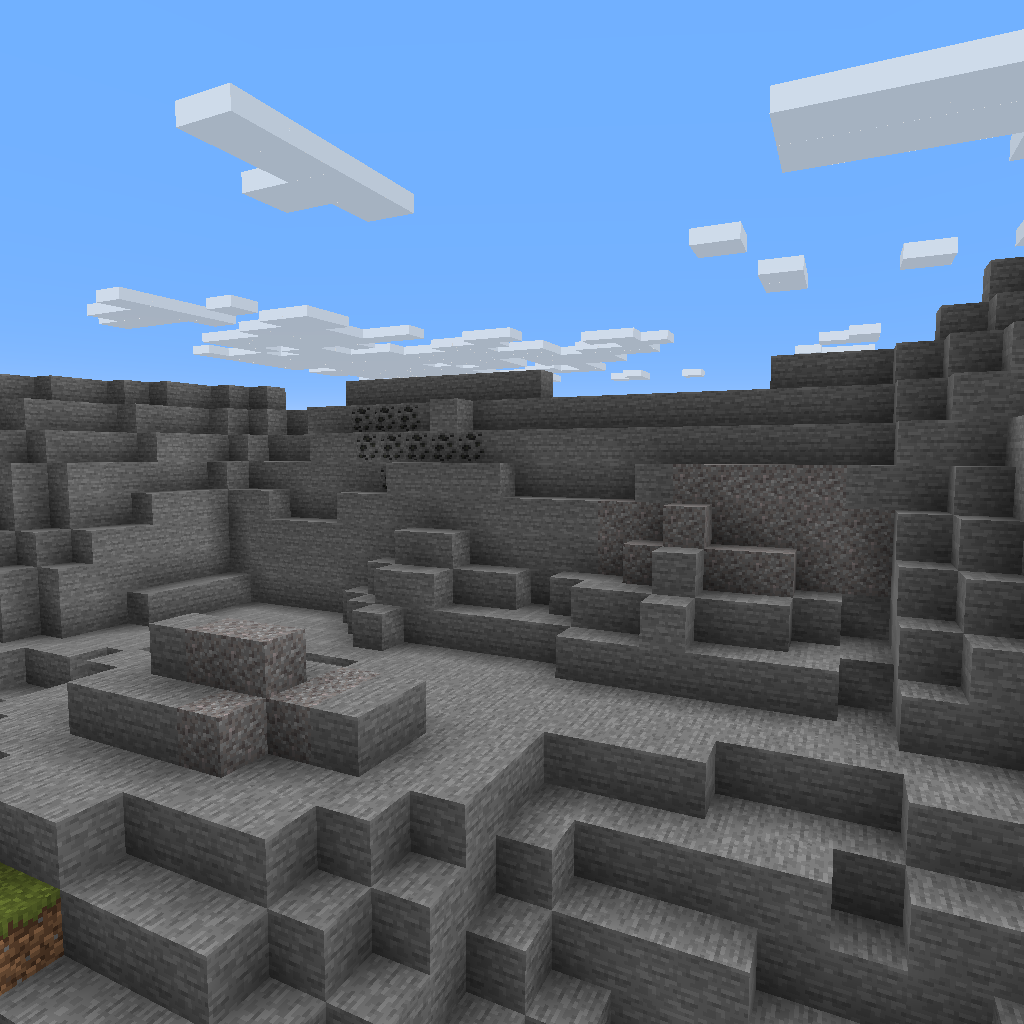
stony hill